Interaction volume radius: 10 \u00c5
Interaction volume height: 15 \u00c5
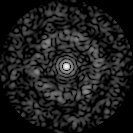
Disorder parameter: 0.7797